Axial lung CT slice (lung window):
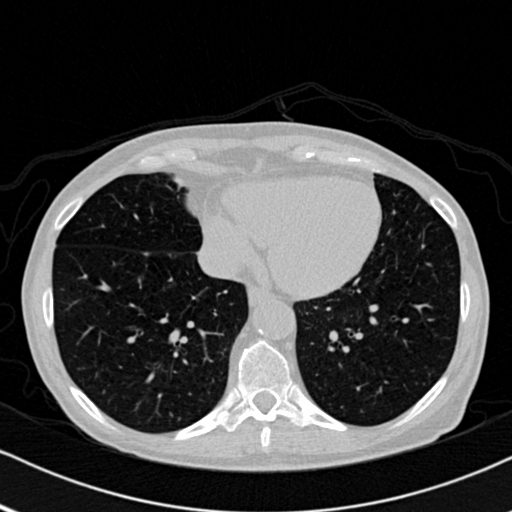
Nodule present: no